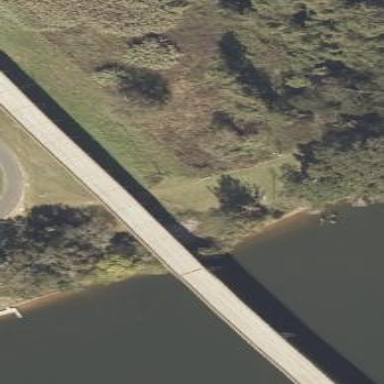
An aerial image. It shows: Man-made bridge.